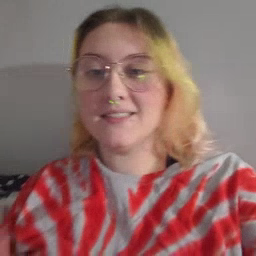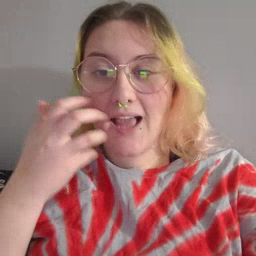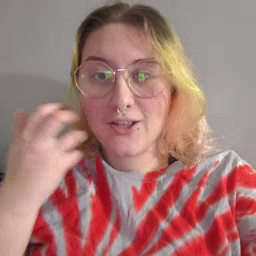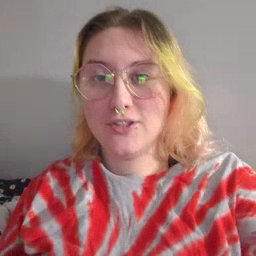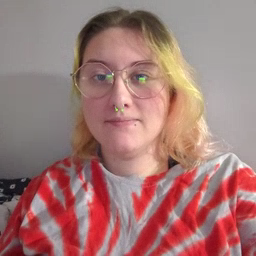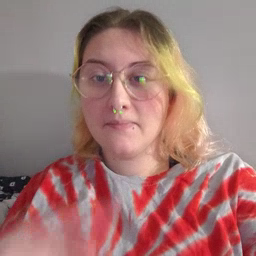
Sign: tiger